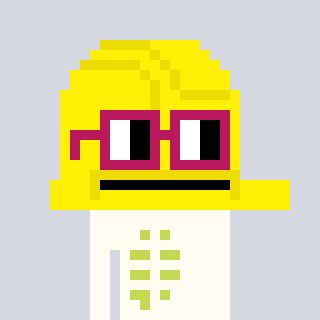
a pixel art character with square dark red glasses, a construction helmet-shaped head and a grayscale-colored body on a cool background